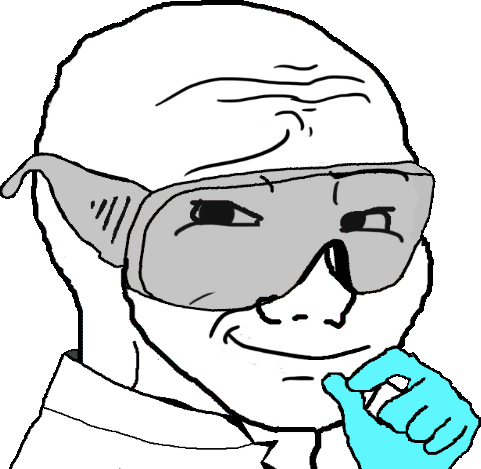
Label: 5_Smugjak